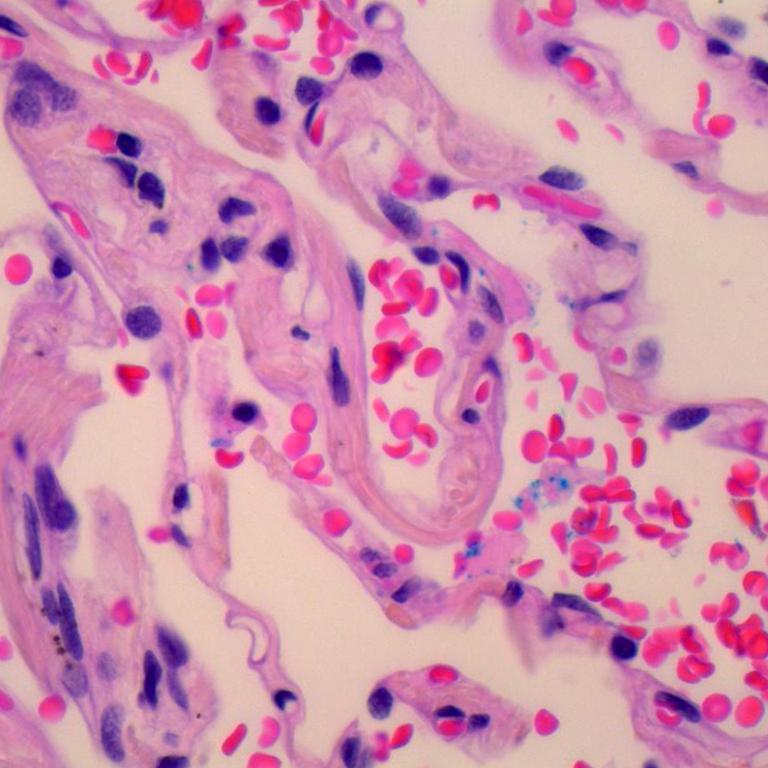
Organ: lung
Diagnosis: benign